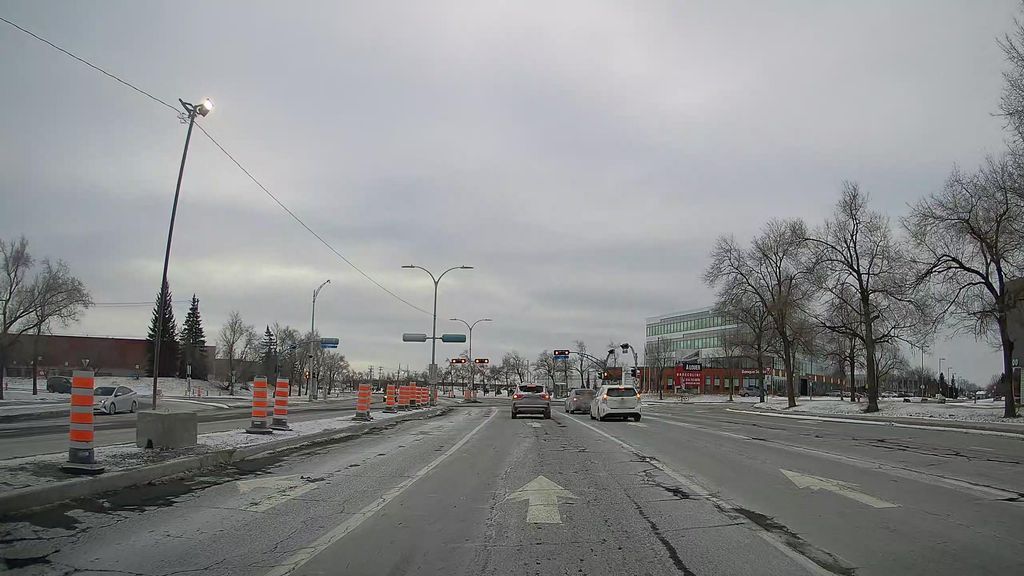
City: montreal